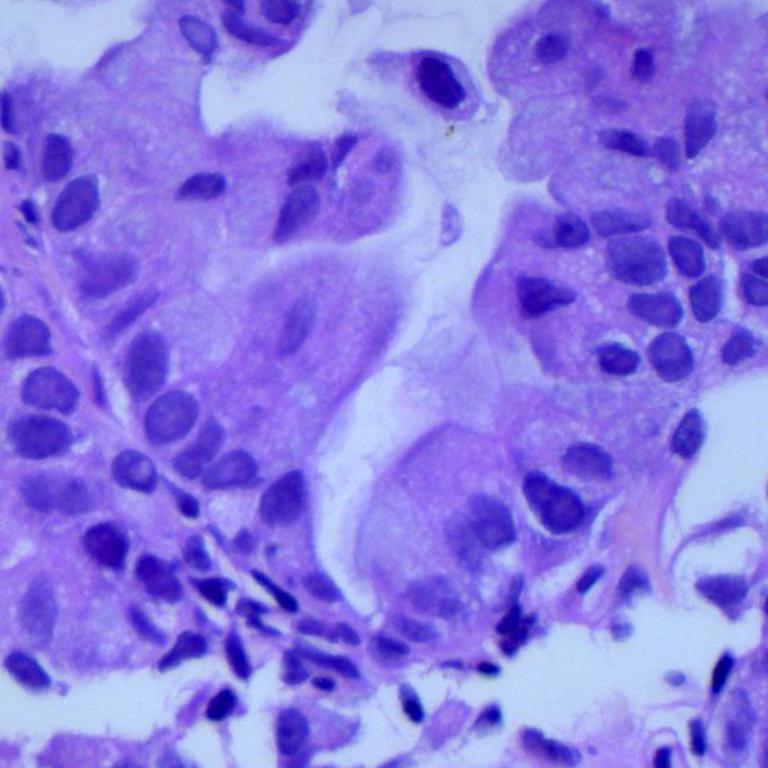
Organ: lung
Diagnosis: adenocarcinomas